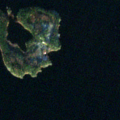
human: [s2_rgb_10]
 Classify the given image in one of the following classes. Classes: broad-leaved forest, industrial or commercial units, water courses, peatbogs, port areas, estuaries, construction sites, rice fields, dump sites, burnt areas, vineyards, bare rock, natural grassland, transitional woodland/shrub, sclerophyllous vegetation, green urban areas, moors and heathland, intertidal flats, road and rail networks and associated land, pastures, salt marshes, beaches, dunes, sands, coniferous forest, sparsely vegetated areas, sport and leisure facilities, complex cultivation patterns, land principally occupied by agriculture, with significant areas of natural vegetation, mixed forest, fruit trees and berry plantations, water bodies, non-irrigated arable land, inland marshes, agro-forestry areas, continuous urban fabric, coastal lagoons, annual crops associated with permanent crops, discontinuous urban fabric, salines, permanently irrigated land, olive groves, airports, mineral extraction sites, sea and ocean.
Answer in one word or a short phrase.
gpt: coniferous forest, water bodies